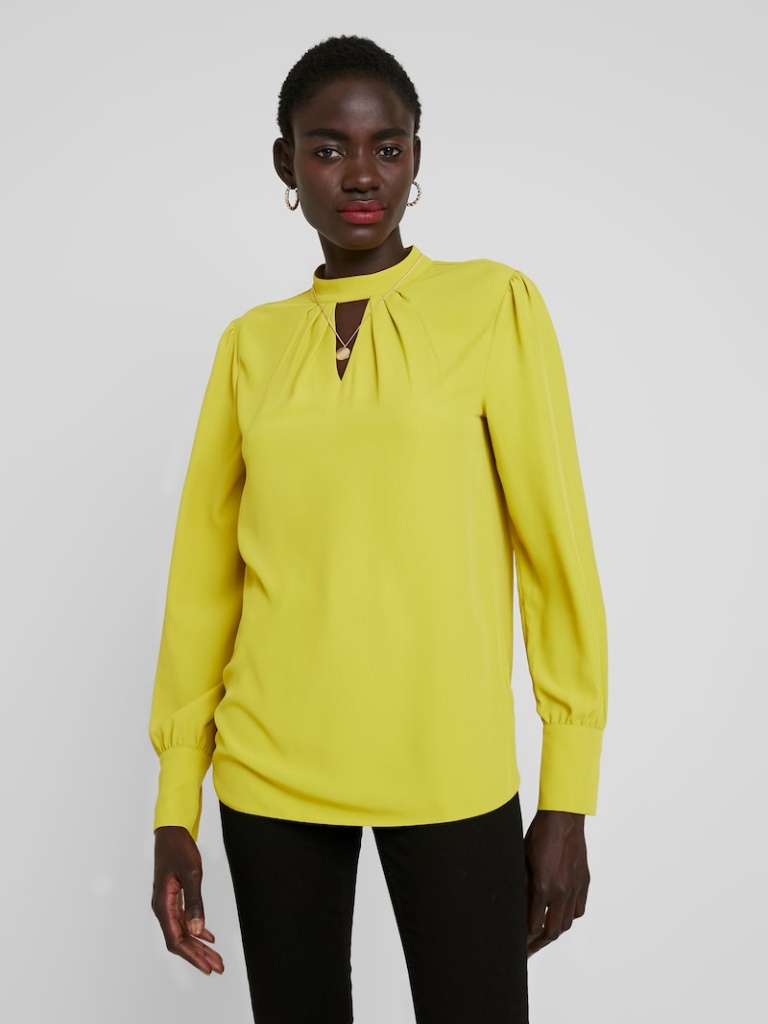
crepe relaxed a long-sleeved with the sleeves down hip length Untucked keyhole blouse